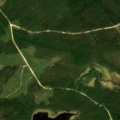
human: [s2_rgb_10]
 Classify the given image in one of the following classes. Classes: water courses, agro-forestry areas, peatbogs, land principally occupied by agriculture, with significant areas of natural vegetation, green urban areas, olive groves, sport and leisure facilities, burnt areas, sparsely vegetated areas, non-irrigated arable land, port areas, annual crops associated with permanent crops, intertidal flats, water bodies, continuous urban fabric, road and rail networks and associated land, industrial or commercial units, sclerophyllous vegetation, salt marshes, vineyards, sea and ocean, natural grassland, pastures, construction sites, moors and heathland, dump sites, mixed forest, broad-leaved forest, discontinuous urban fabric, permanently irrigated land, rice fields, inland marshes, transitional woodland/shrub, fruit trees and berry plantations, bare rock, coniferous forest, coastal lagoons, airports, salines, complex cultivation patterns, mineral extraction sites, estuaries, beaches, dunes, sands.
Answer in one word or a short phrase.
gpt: coniferous forest, mixed forest